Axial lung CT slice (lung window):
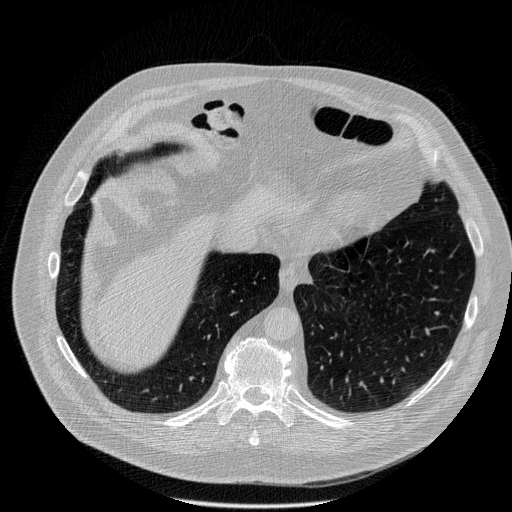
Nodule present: no